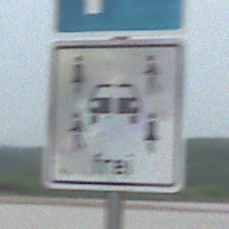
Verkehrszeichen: CarsharingfahrzeugeFrei
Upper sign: Parken
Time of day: Midday
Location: Roofed (Beach)
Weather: Overcast
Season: NotSpecified
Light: Natural